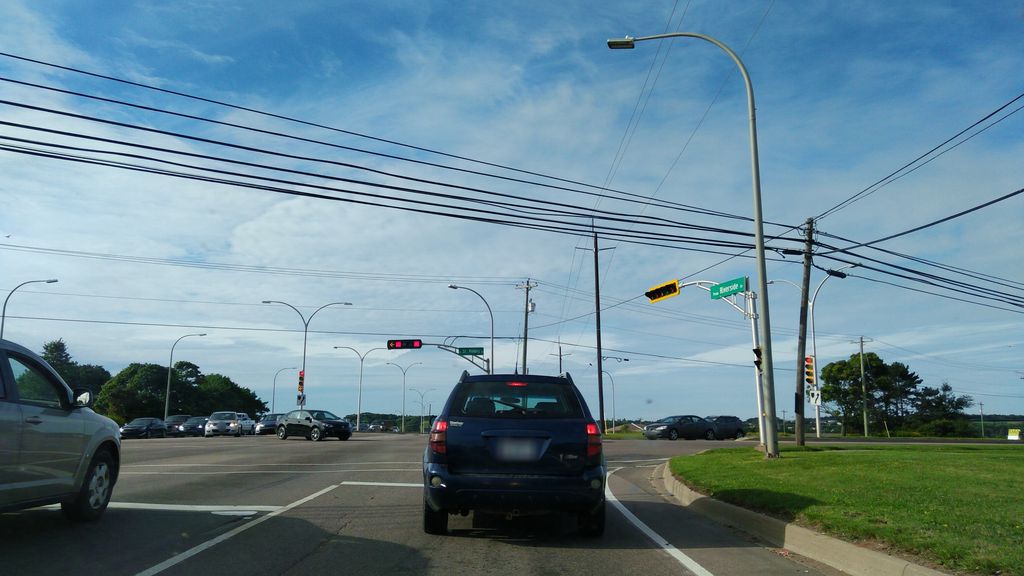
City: charlottetown